【题型】选择题　【知识点】函数　【难度】easy
已知函数$f(x)=\begin{cases}|\log_3 x|,x>0 \\ 3^x,x\leq0\end{cases}$，若函数$g(x)=[f(x)]^2-(m+2)f(x)+2m$恰有5个零点，则实数$m$的取值范围是（  ）

\vspace{0.2cm}
\noindent A．$(0,1]$ \quad B．$\left(0,\dfrac{3}{2}\right]$ \quad C．$[1,+\infty)$ \quad D．$\left(\dfrac{3}{2},+\infty\right)$
【解答】

\noindent \textbf{【答案】} $\boldsymbol{A}$

\vspace{0.3cm}
\noindent \textbf{【解析】} 画出函数的大致图象，如下图所示：

\vspace{0.2cm}

\vspace{0.2cm}
\noindent 因为函数$g(x)=[f(x)]^2-(m+2)f(x)+2m$恰好有5个不同的零点，
\vspace{0.1cm}
\noindent 所以方程$[f(x)]^2-(m+2)f(x)+2m=0$有5个根，
\vspace{0.1cm}
\noindent 设$t=f(x)$，则方程化为$t^2-(m+2)t+2m=0$，
\vspace{0.1cm}
\noindent 解得$t_1=m$，$t_2=2$，
\vspace{0.1cm}
\noindent 即$f(x)=m$或$f(x)=2$，
\vspace{0.1cm}
\noindent 由图可知方程$f(x)=2$有两个根，
\vspace{0.1cm}
\noindent 则方程$f(x)=m$有三个根，所以由图可知$0<m\leq1$，
\vspace{0.1cm}
\noindent 所以实数$m$的取值范围是$(0,1]$.
\vspace{0.1cm}
\noindent 故选：$\boldsymbol{A}$

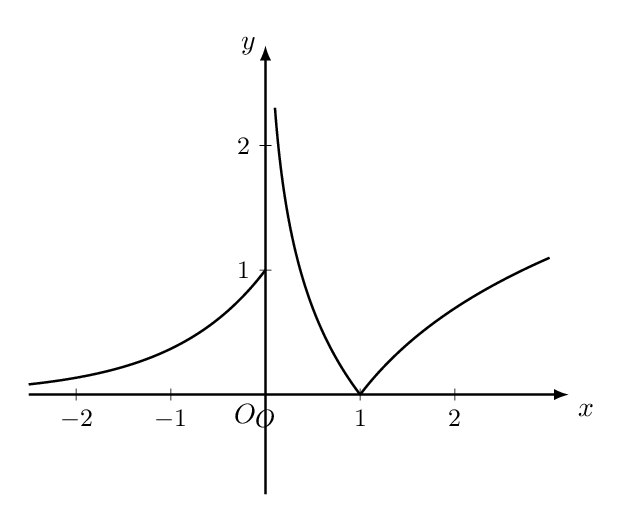